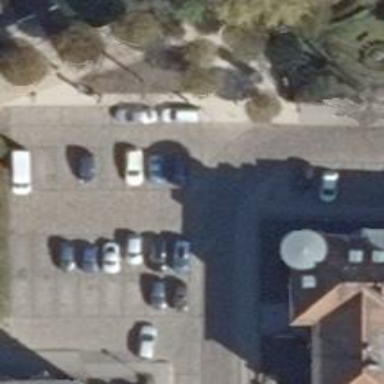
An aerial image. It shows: Parking area with surface made of sett.